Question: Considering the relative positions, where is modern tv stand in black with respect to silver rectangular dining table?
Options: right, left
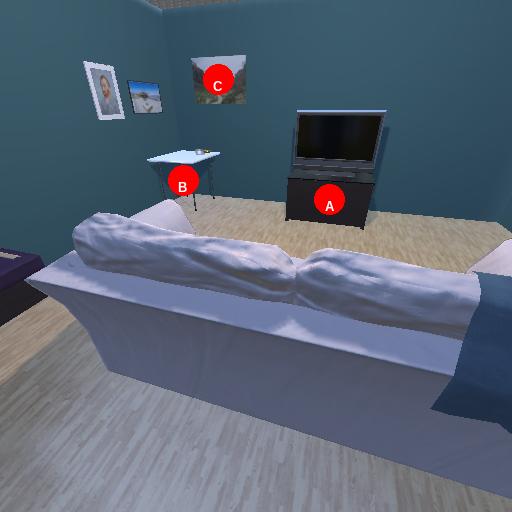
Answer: right